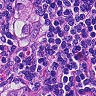
Metastatic tissue present: yes